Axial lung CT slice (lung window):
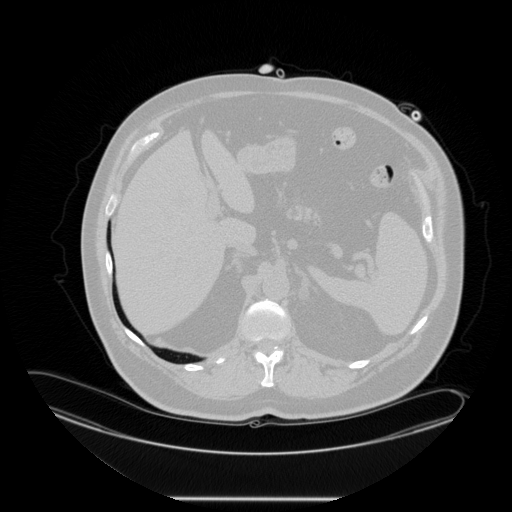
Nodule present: no